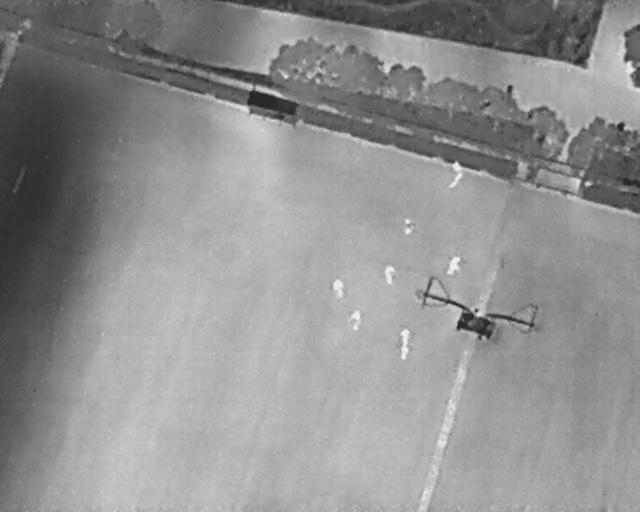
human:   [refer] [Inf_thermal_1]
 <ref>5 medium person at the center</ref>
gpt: <box>[[62, 43, 65, 45, 2], [59, 52, 62, 55, 175], [51, 55, 54, 57, 164], [61, 64, 64, 66, 2], [61, 67, 64, 69, 2]]</box>

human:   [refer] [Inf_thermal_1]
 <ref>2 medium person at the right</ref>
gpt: <box>[[69, 34, 72, 36, 38], [69, 50, 72, 53, 18]]</box>